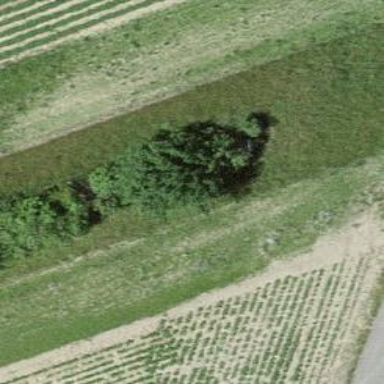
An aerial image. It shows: Hedge acting as barrier.